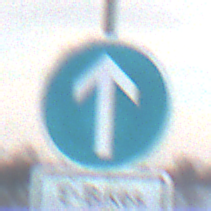
Verkehrszeichen: VorgeschriebeneFahrtrichtungGeradeaus
Zusatzzeichen unten: BesondereFahrzeugeUndTransportgueter13
Umgebung: Outdoor, Nature
Tageszeit: SunriseSunset
Wetter: PartlyCloudy
Licht: Natural
Jahreszeit: NotSpecified
Kontrast: LowContrast